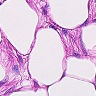
Metastatic tissue present: no